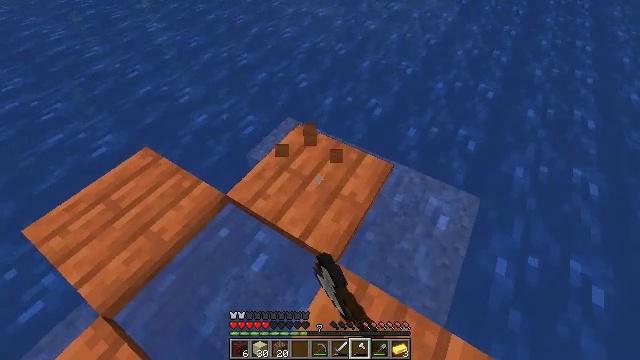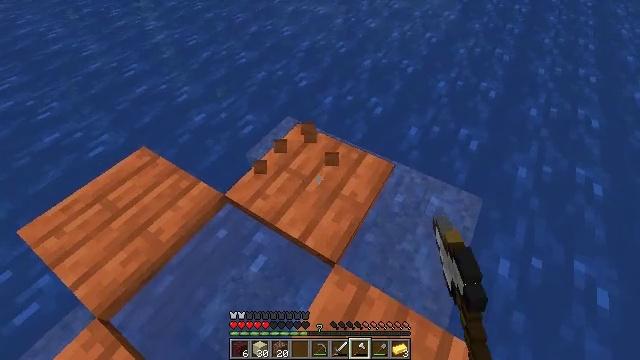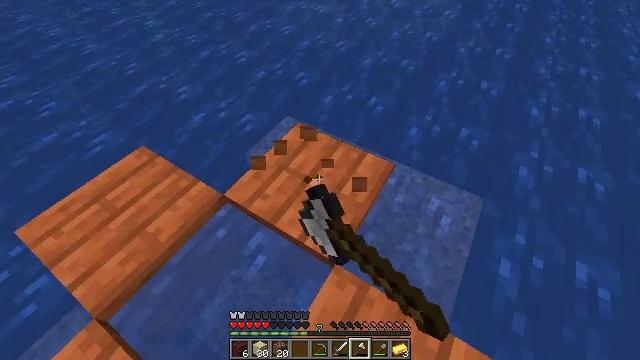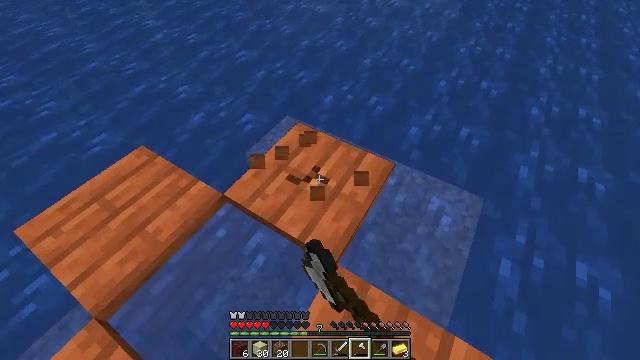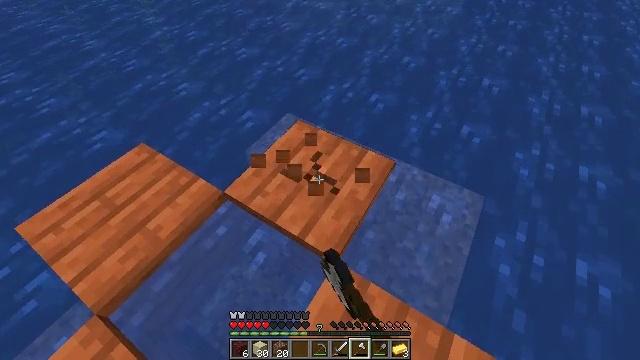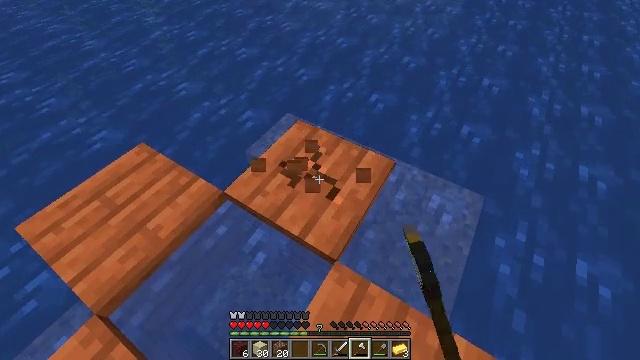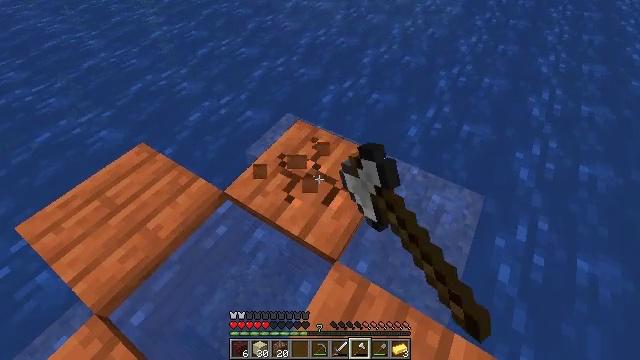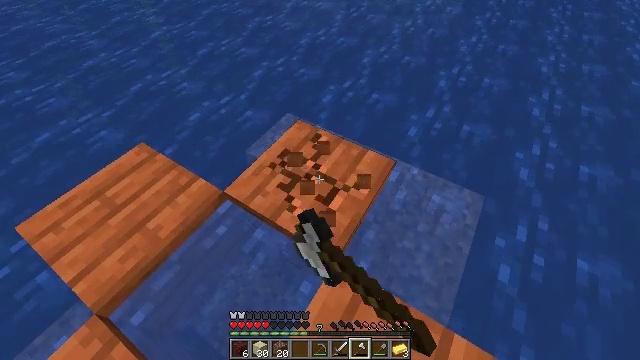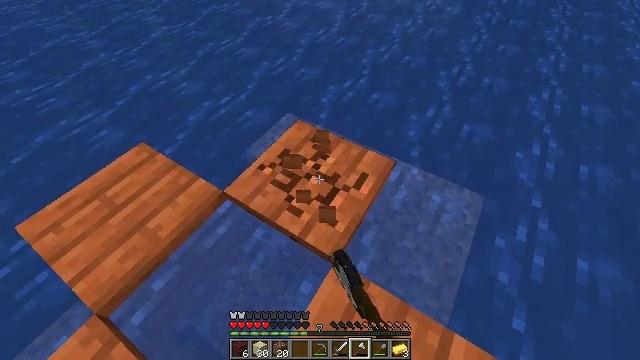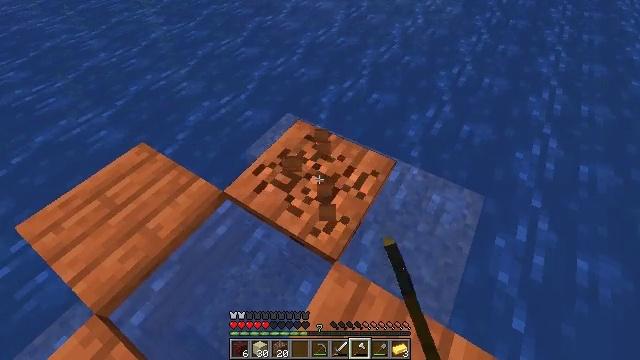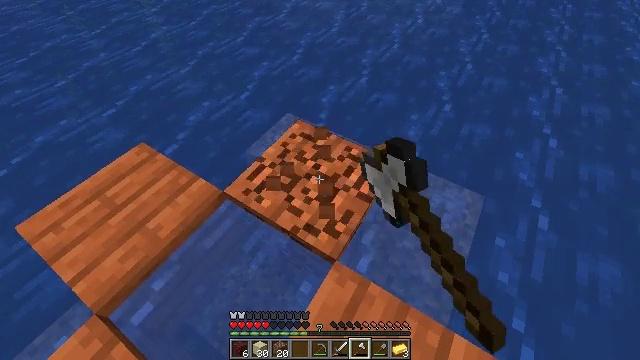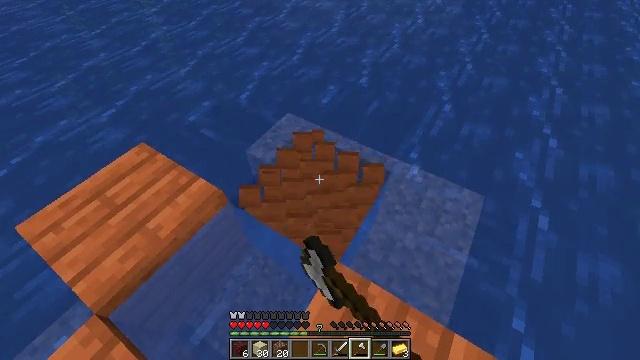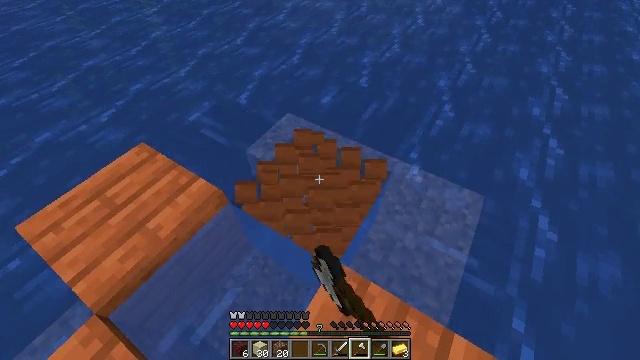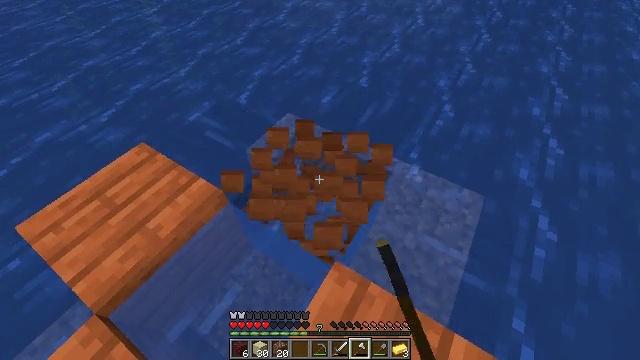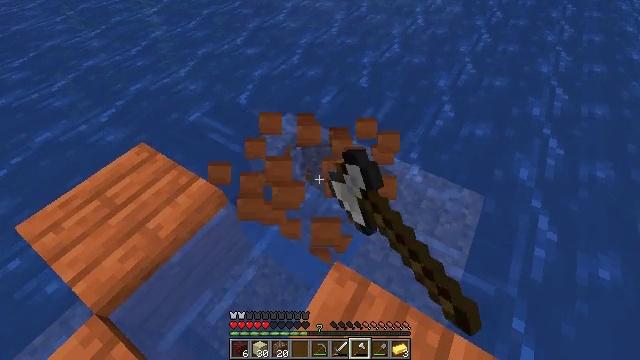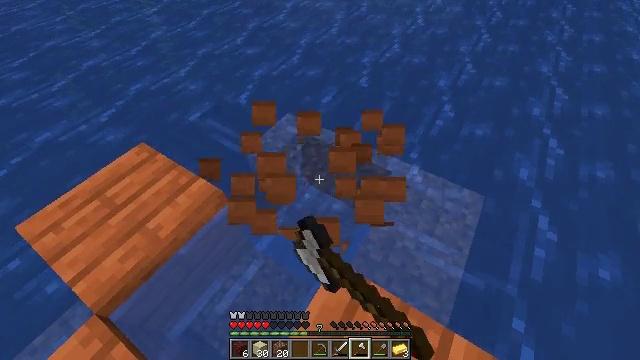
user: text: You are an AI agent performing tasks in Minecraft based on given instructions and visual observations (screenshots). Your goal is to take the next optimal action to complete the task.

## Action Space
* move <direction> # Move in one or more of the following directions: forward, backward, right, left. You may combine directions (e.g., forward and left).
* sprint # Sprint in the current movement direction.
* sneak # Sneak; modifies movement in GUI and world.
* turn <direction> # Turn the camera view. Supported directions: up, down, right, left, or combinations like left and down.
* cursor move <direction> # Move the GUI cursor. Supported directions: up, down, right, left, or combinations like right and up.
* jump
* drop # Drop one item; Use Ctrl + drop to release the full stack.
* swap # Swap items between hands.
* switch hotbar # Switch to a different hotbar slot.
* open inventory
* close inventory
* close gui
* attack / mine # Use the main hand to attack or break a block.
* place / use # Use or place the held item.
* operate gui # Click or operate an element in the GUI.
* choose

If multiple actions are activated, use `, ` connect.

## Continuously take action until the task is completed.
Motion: motion action
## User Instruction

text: Gather some acacia planks.
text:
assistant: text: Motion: attack / mine
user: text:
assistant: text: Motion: attack / mine
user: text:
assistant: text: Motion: attack / mine
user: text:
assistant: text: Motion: attack / mine
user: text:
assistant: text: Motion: attack / mine
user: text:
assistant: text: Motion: attack / mine
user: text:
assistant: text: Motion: attack / mine
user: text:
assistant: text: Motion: attack / mine
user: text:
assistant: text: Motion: attack / mine
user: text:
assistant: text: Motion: attack / mine
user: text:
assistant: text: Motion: attack / mine
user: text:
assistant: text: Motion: attack / mine
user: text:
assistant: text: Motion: attack / mine
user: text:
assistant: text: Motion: attack / mine
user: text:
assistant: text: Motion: attack / mine
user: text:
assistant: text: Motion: attack / mine
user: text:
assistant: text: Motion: attack / mine
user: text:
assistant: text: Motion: turn left, attack / mine
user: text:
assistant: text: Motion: turn left, attack / mine
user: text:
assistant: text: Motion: turn left and up, attack / mine
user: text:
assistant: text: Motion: attack / mine
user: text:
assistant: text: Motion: attack / mine
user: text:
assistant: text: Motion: attack / mine
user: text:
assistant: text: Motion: attack / mine
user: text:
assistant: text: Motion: attack / mine
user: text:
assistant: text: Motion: attack / mine
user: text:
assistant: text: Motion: attack / mine
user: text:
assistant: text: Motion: attack / mine
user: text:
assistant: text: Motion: attack / mine
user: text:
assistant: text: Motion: attack / mine